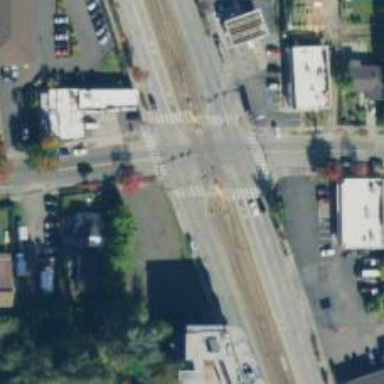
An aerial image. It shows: Controlled crossing on the road.